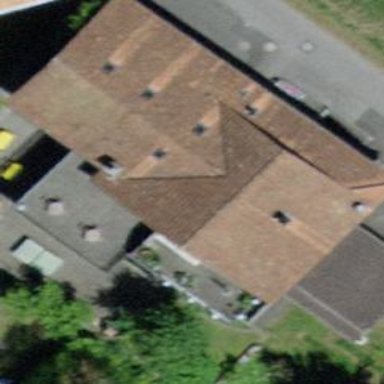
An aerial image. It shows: Hostel which can be classified as guest house per the tags provided.